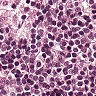
Metastatic tissue present: no